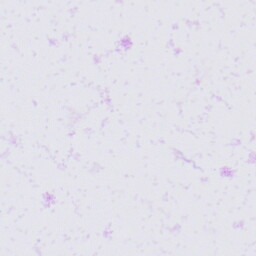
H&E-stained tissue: Prostate